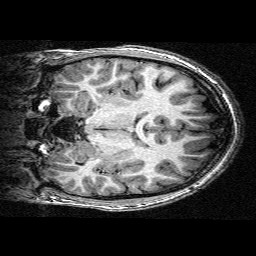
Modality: T1w
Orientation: coronal
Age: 14
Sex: male
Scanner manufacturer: siemens
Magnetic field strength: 3 T
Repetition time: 2.3 s
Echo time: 0.00336 s